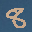
Label: 8